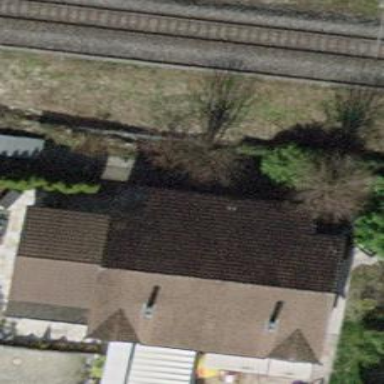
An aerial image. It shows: Semidetached house.